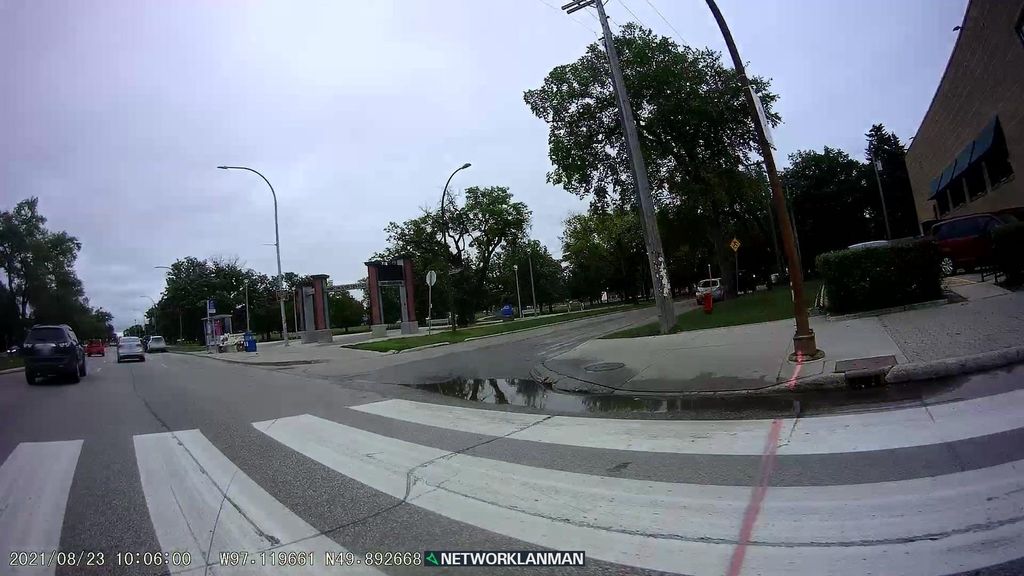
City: winnipeg